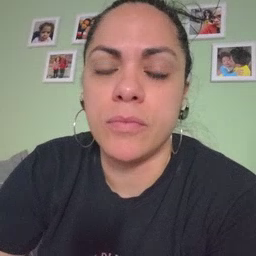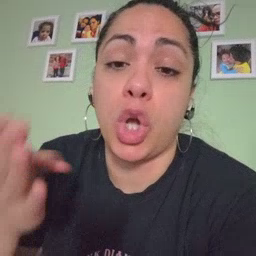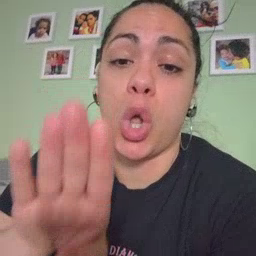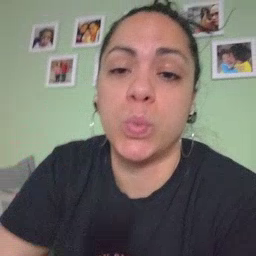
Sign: close